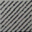
Piece: xx